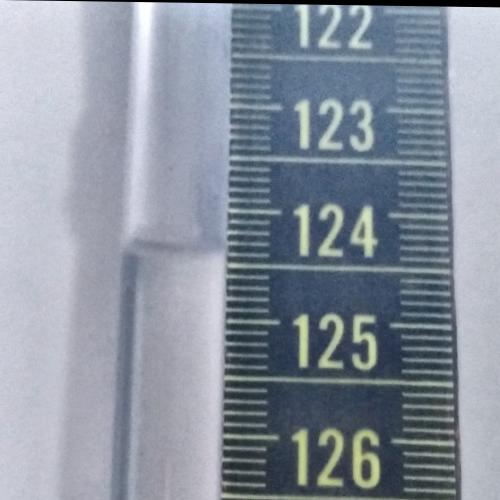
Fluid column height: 124.4 cm